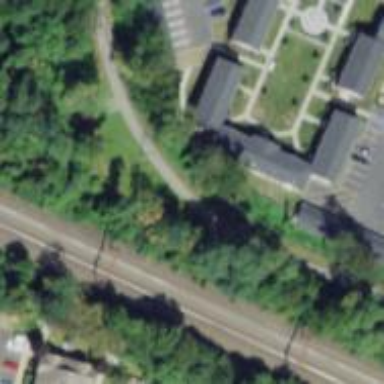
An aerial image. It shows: Asphalt cycleway running alongside abandoned railway track.